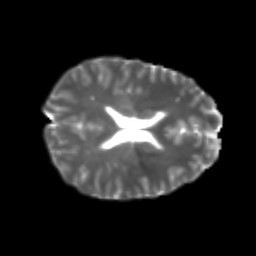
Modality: T2w
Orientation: axial
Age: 21
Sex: female
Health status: healthy
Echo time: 0.074 s